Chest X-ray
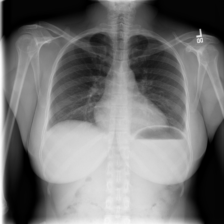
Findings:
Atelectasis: negative
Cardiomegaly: negative
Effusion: negative
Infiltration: negative
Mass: negative
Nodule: negative
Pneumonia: negative
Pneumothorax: negative
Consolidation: negative
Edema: negative
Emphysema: negative
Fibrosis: negative
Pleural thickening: negative
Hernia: negative